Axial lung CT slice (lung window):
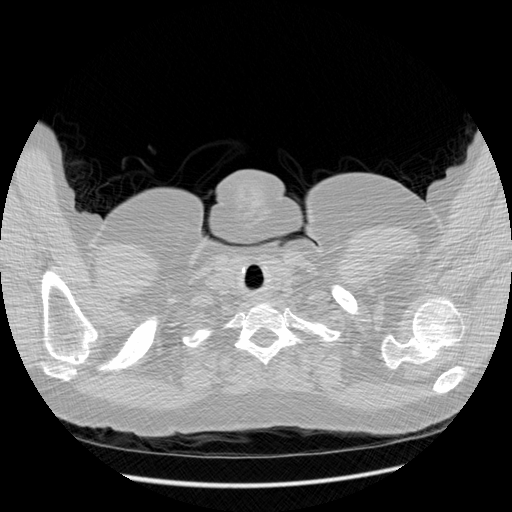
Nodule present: no